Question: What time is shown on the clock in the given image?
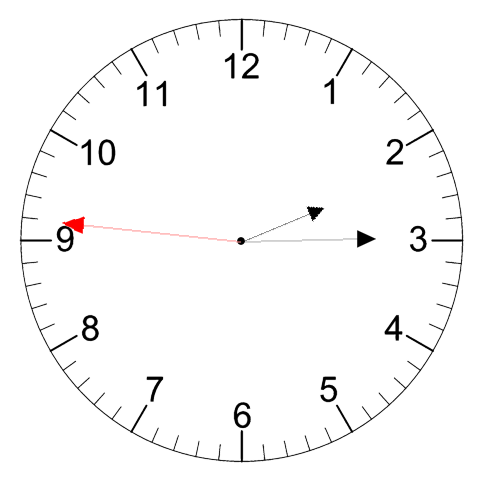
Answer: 02:14:46